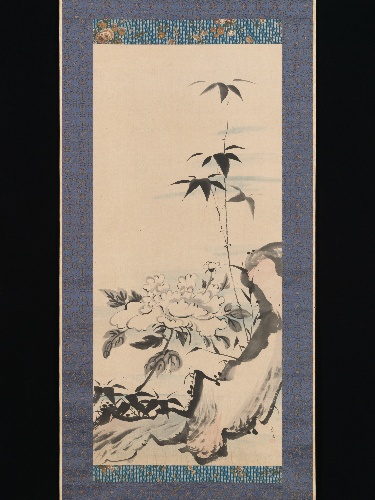
Title: 徳山玉瀾筆　牡丹に竹図|Peony and Bamboo
Artist: Ike (Tokuyama) Gyokuran
Artist bio: Japanese, 1728–1784
Date: ca. 1768
Object type: Hanging scroll
Classification: Paintings
Medium: Hanging scroll; ink and color on paper
Culture: Japan
Period: Edo period (1615–1868)
Dimensions: Image: 36 5/8 × 16 7/16 in. (93 × 41.7 cm)
Overall with mounting: 68 7/8 × 22 3/16 in. (175 × 56.4 cm)
Overall with knobs: 68 7/8 × 24 7/16 in. (175 × 62 cm)
Department: Asian Art
Credit line: Mary Griggs Burke Collection, Gift of the Mary and Jackson Burke Foundation, 2015
Accession year: 2015
Repository: Metropolitan Museum of Art, New York, NY
Tags: Peonies|Bamboo